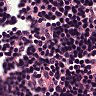
Metastatic tissue present: no